Interaction volume radius: 5 \u00c5
Interaction volume height: 15 \u00c5
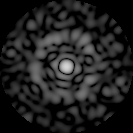
Disorder parameter: 0.7582